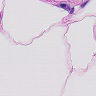
Metastatic tissue present: no